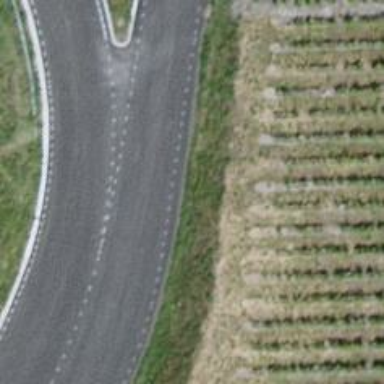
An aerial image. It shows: Tertiary road with asphalt surface.